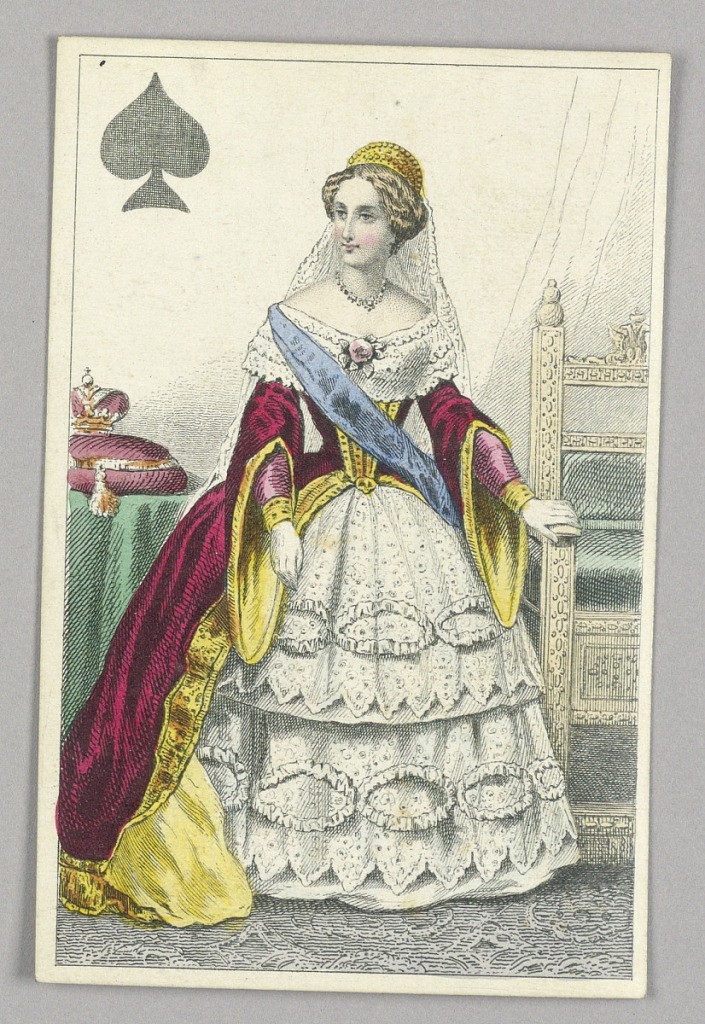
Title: Marie, Tzarina of Russia, Queen of Spades from Set of "Jeu Imperial–Second Empire–Napoleon III" Playing Cards
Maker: B.P. Grimaud, Paris, France
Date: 1858
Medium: Lithograph on glazed paper
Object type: Playing Card
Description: Marie, Tzarina of Russia, Queen of Spades from Set of "Jeu Imperial-Second Empire-Napoleon III" Playing Cards.